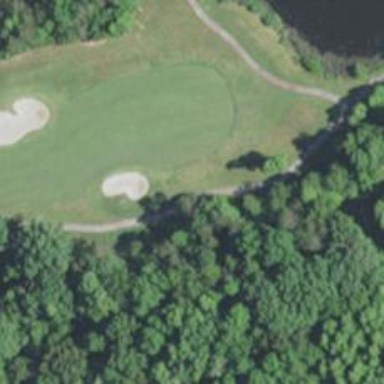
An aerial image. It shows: Path used for both walking and golf.